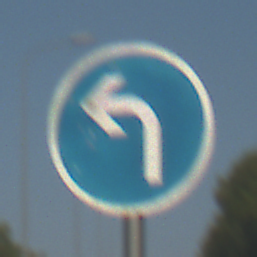
Verkehrszeichen: VorgeschriebeneFahrtrichtungLinks
Umgebung: Outdoor, Suburban
Tageszeit: MorningAfternoon
Wetter: Clear
Licht: Natural
Jahreszeit: NotSpecified
Kontrast: HighContrast